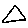
Label: triangle